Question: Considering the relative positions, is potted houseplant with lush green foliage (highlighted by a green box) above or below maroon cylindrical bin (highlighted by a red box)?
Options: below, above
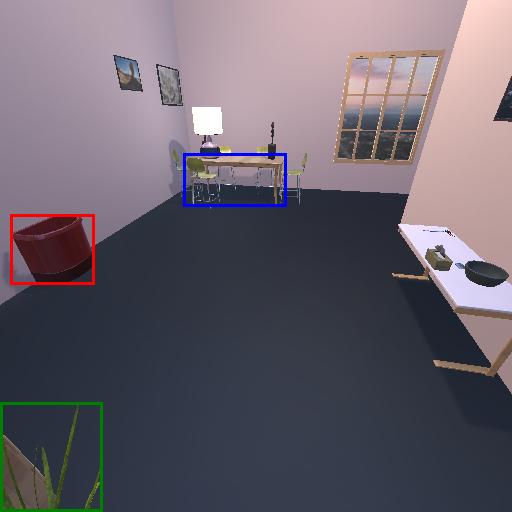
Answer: below